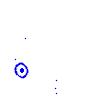
Particle: kaon